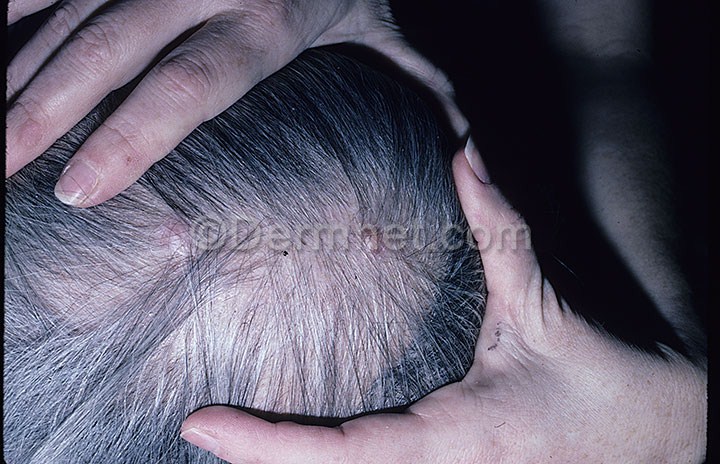
Disease: Seborrheic Keratoses and other Benign Tumors